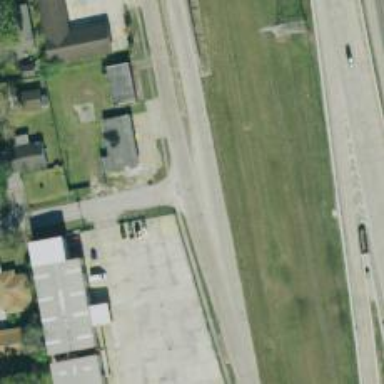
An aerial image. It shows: Secondary link road with asphalt surface.